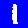
Digit: 1